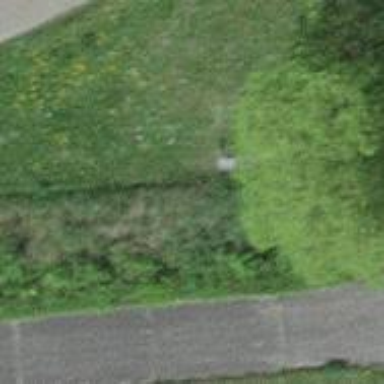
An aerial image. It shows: Bench.